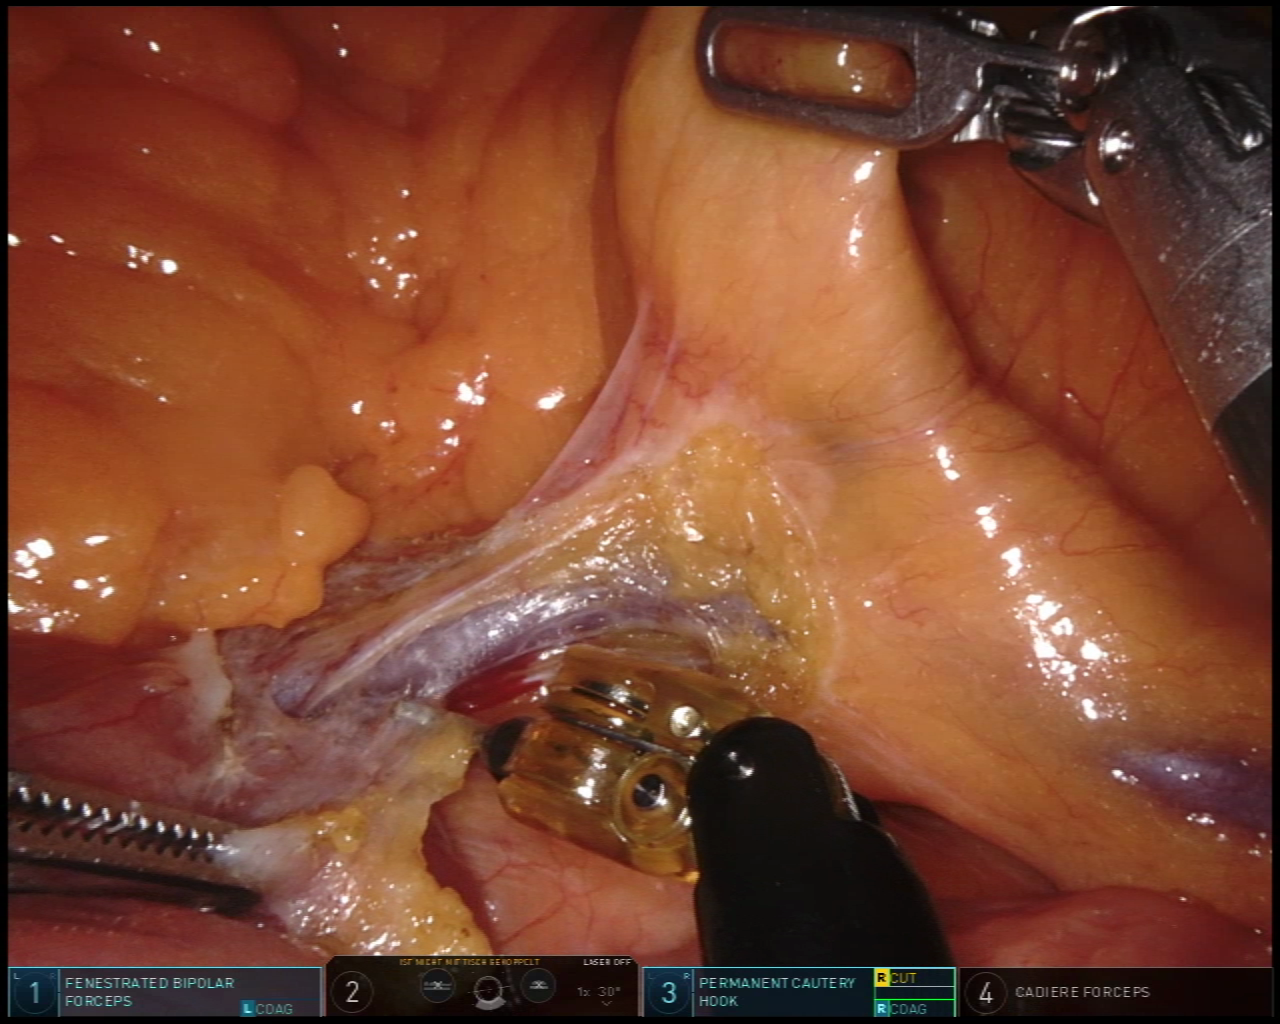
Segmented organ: intestinal_veins
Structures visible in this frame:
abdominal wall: no
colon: no
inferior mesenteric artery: no
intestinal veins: yes
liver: no
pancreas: no
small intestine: yes
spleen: no
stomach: no
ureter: no
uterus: no
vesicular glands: no